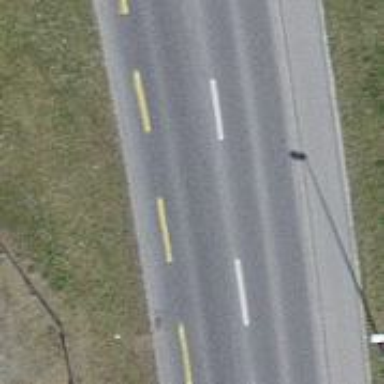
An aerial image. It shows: Asphalt road with primary highway designation and dedicated cycle lane on the left.